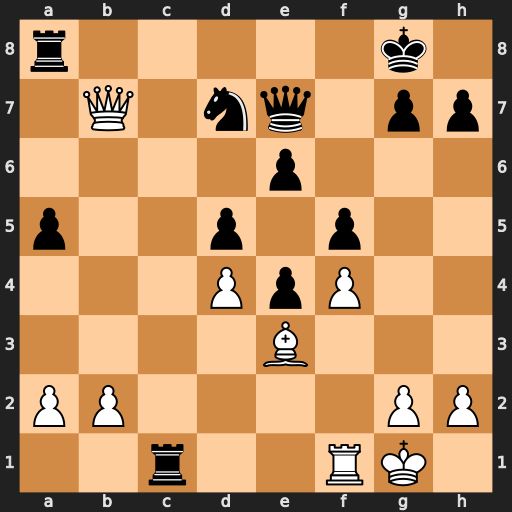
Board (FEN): r5k1/1Q1nq1pp/4p3/p2p1p2/3PpP2/4B3/PP4PP/2r2RK1
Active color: w
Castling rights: -
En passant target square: -
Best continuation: Qxa8+ Rc8 Qxc8+